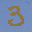
Label: 3